Interaction volume radius: 5 \u00c5
Interaction volume height: 40 \u00c5
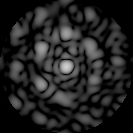
Disorder parameter: 0.5369